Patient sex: M
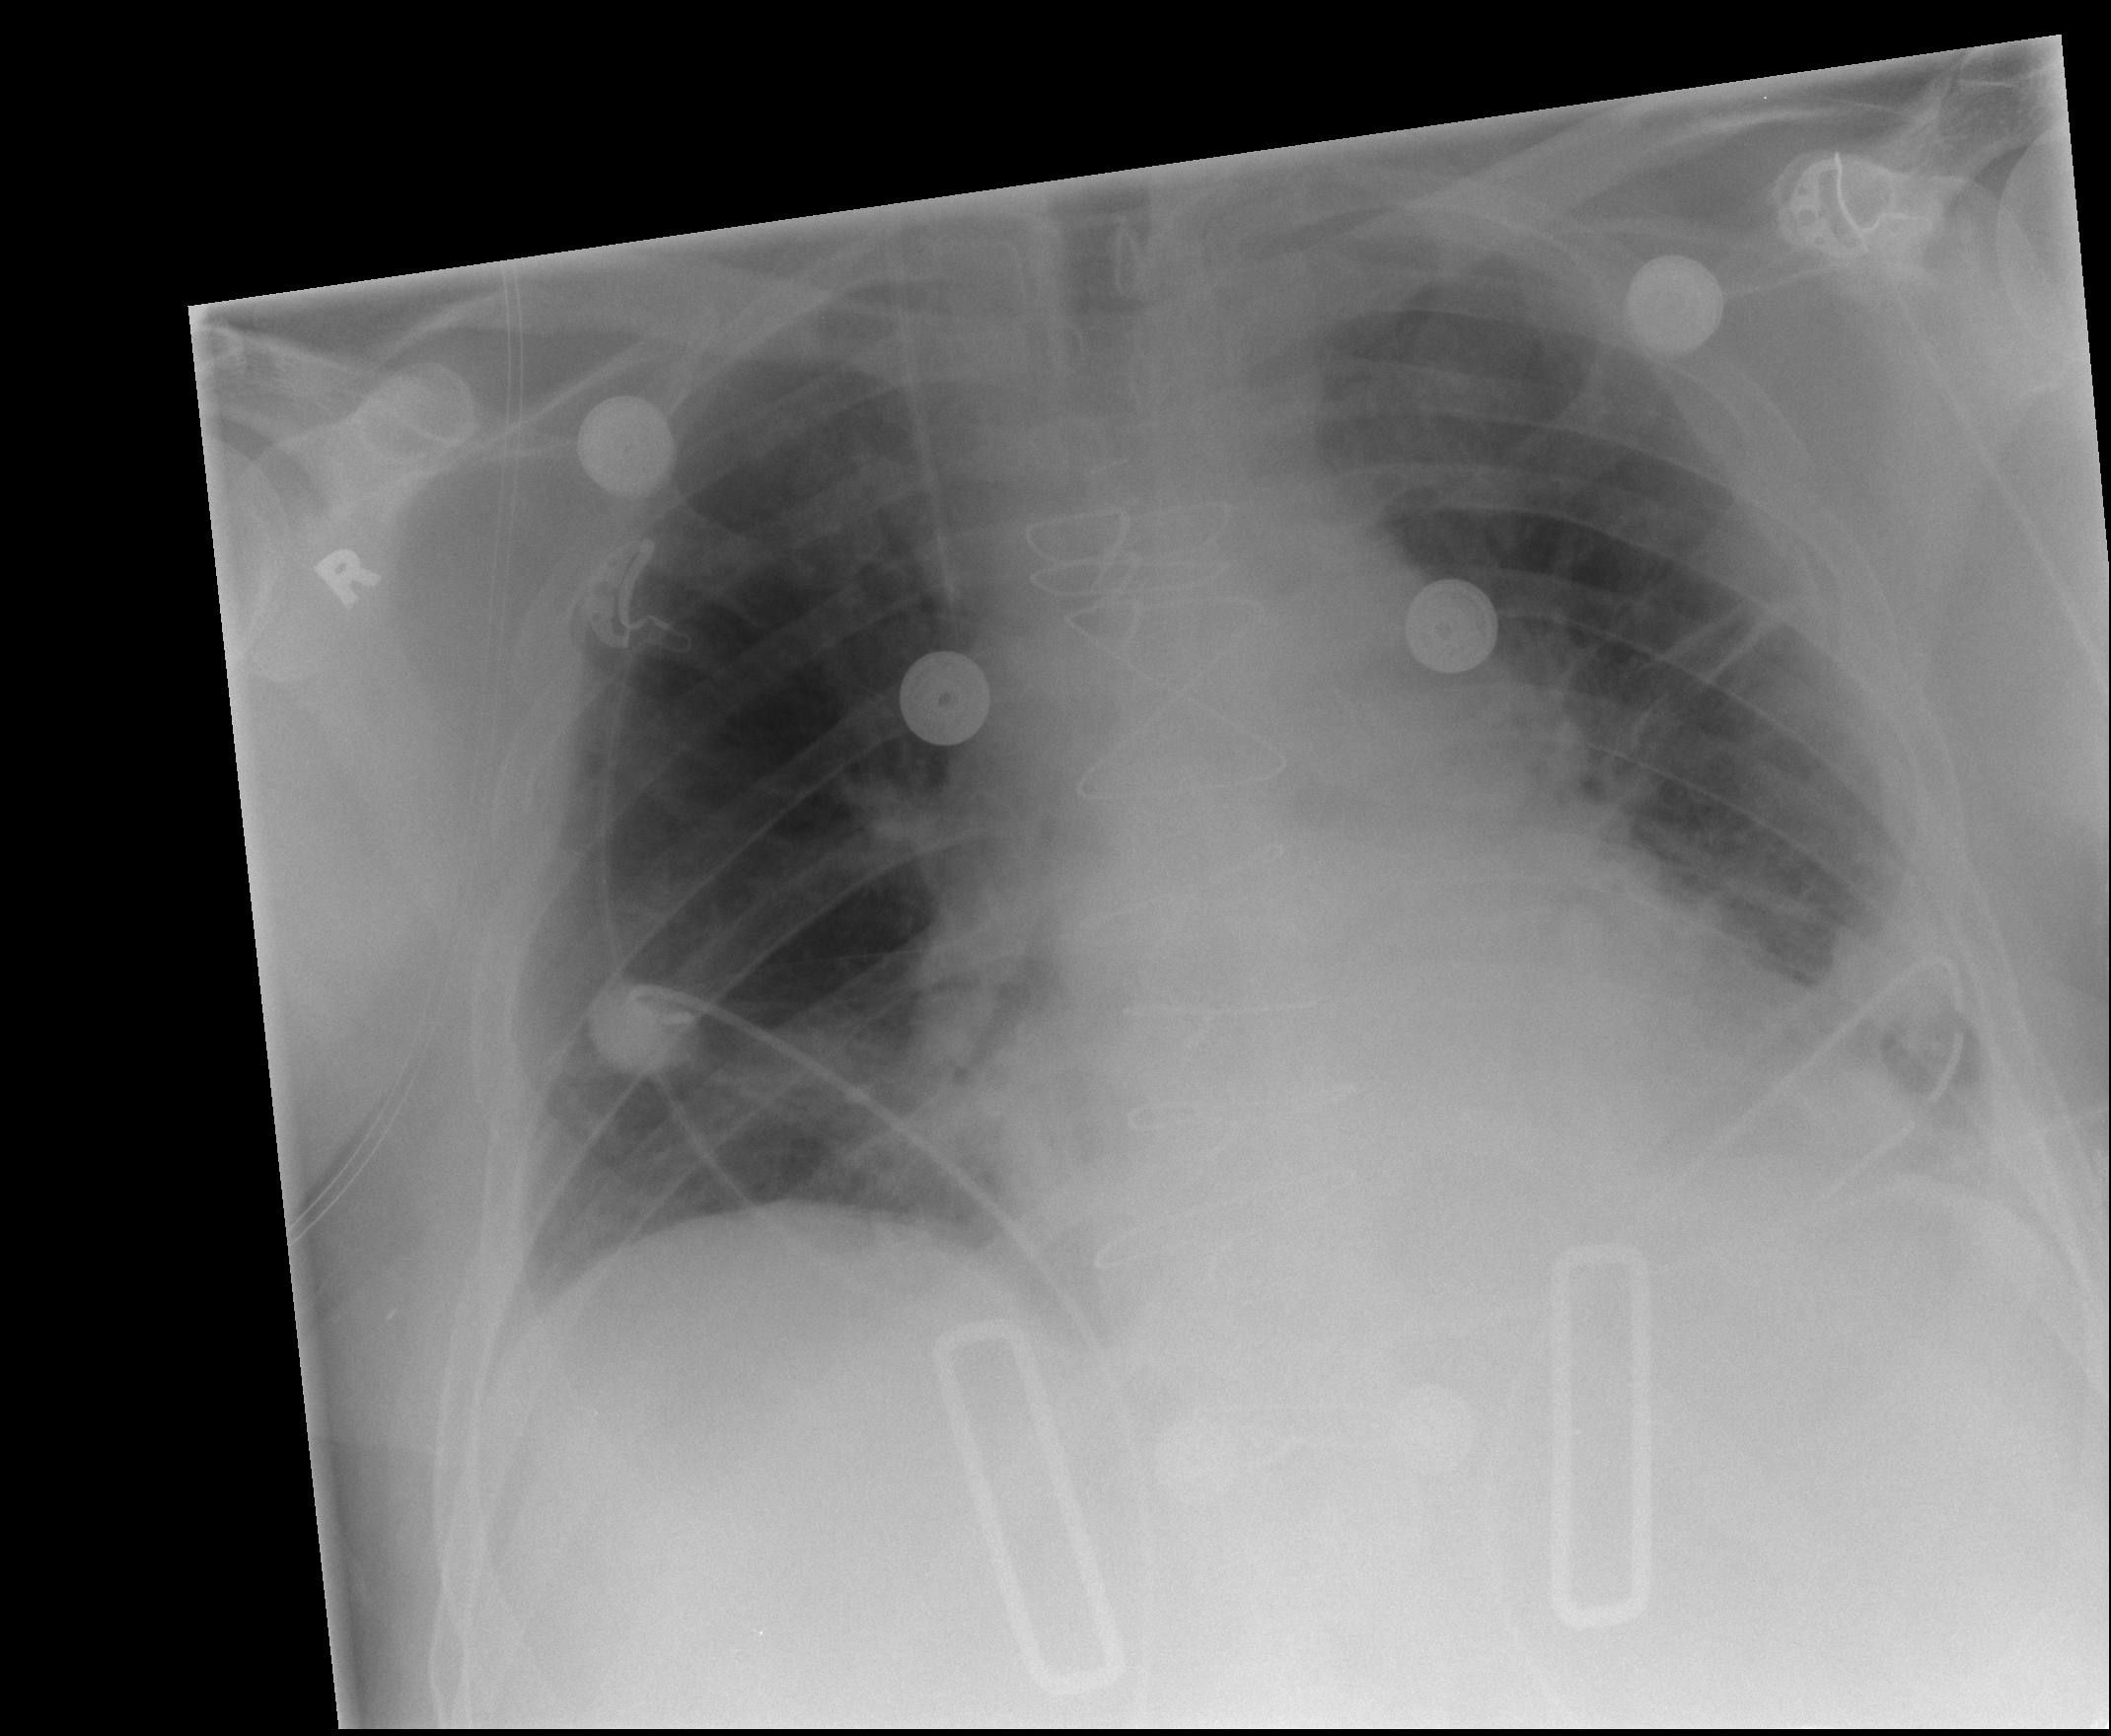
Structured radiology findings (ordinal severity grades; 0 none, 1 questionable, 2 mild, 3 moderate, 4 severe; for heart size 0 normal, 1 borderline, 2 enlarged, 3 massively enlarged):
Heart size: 1
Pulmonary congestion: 0
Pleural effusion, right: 1
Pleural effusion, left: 2
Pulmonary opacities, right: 2
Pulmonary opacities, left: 2
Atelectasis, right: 0
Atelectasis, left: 2